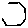
Label: hexagon